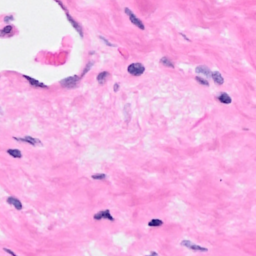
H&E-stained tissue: Breast